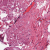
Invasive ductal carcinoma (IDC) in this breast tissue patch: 0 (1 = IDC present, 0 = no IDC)